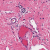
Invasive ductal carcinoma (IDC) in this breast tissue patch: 0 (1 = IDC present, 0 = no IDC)